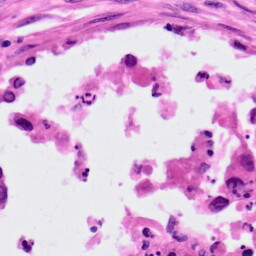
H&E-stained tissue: Lung